Question: I have the following Spinner in my ActionBar:

The "MY SHOPPING LIST" item is disabled. As you can see, the dividers are black, even though my themes are as follows:
'''
<?xml version="1.0" encoding="utf-8"?>
<!-- Generated with http://android-holo-colors.com -->
<resources xmlns:android="http://schemas.android.com/apk/res/android">
<style name="AppTheme" parent="android:Theme.Holo.Light.DarkActionBar">
<item name="android:actionBarWidgetTheme">@style/Theme.Apptheme.Widget</item>
</style>
</resources>
'''
And the styles:
'''
<?xml version="1.0" encoding="utf-8"?>
<!-- Generated with http://android-holo-colors.com -->
<resources xmlns:android="http://schemas.android.com/apk/res/android">
<!-- this style is only referenced in a Light.DarkActionBar based theme -->
<style name="Theme.Apptheme.Widget" parent="@android:style/Theme.Holo">
<item name="android:popupMenuStyle">@style/PopupMenu.Apptheme</item>
<item name="android:dropDownListViewStyle">@style/DropDownNavActionbar.Apptheme</item>
</style>
<style name="DropDownNavActionbar.Apptheme" parent="DropDownListView.Apptheme">
<item name="android:listDivider">@android:color/white</item>
</style>
</resources>
'''
I was suggested to use actionDropDownStyle, add a listDivider attribute with value @android:color/white, but that doesn't work.
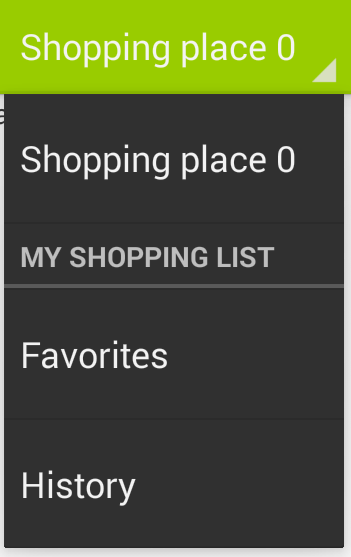
Answer: Add these styles
'''
<style name="DropDownListView.ActionBar.Apptheme" parent="@style/DropDownListView.Apptheme">
<item name="android:dividerHeight">1dp</item>
<item name="android:divider">@android:color/white</item>
</style>
<style name="Theme.Apptheme.Widget.ActionBarSpinner">
<item name="android:dropDownListViewStyle">@style/DropDownListView.ActionBar.Apptheme</item>
</style>
'''
And then enable it with:
'''
ActionBar actionBar = getActionBar();
actionBar.setDisplayShowTitleEnabled(false);
actionBar.setDisplayShowCustomEnabled(true);
Context themedContext = new ContextThemeWrapper(this, R.style.Theme_Apptheme_Widget_ActionBarSpinner);
Spinner navSpinner = new Spinner(themedContext);
navSpinner.setAdapter(new ActionBarSpinnerAdapter(themedContext, shoppingList));
navSpinner.setOnItemSelectedListener(new AdapterView.OnItemSelectedListener()
{
@Override
public void onItemSelected(AdapterView<?> parent, View view, int position, long id)
{
Toast.makeText(MainActivity.this, "Item #" + position + " clicked", Toast.LENGTH_SHORT).show();
}
@Override
public void onNothingSelected(AdapterView<?> parent)
{
// do nothing
}
});
actionBar.setCustomView(navSpinner);
'''
Adapter code if you want it:
'''
private class ActionBarSpinnerAdapter extends BaseAdapter
{
public static final int TYPE_CATEGORY = 0;
public static final int TYPE_ITEM = 1;
public static final int MAX_TYPE = 2;
private LayoutInflater mInflater;
private ArrayList<ShoppingListItem> mData;
public ActionBarSpinnerAdapter(Context context, ArrayList<ShoppingListItem> data)
{
mInflater = LayoutInflater.from(context);
mData = data;
}
@Override
public View getView(int position, View convertView, ViewGroup parent)
{
final int type = getItemViewType(position);
if(convertView == null){
final int layoutId;
switch(type){
case TYPE_CATEGORY: layoutId = android.R.layout.preference_category; break;
case TYPE_ITEM: layoutId = android.R.layout.simple_list_item_1; break;
default: throw new IllegalArgumentException("Bad type: " + type);
}
convertView = mInflater.inflate(layoutId, parent, false);
}
TextView textView = (TextView)convertView;
textView.setText(mData.get(position).getName());
return convertView;
}
@Override
public ShoppingListItem getItem(int position)
{
return mData.get(position);
}
@Override
public long getItemId(int position)
{
return mData.get(position).getName().hashCode();
}
@Override
public int getItemViewType(int position)
{
return mData.get(position).getType();
}
@Override
public int getViewTypeCount()
{
return MAX_TYPE;
}
@Override
public boolean areAllItemsEnabled()
{
return true;
}
@Override
public boolean isEnabled(int position)
{
return (getItemViewType(position) != TYPE_CATEGORY);
}
@Override
public int getCount()
{
return mData.size();
}
}
'''